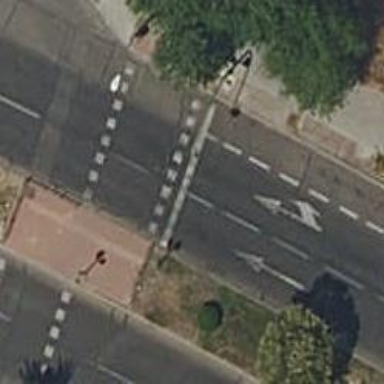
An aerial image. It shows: Crossing on the footway with traffic signals.